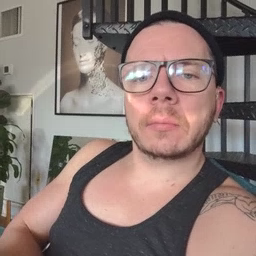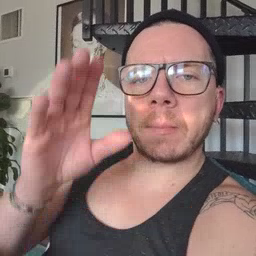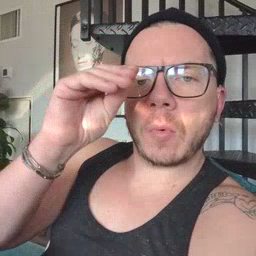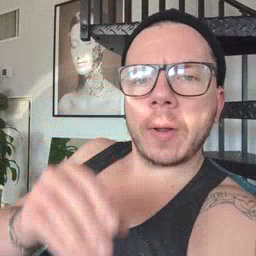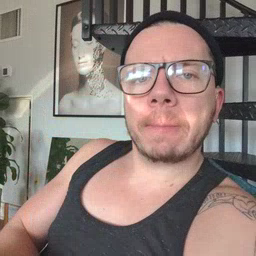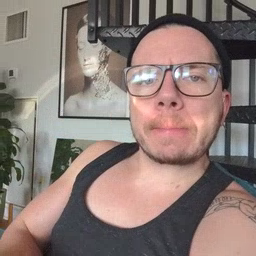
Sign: boy